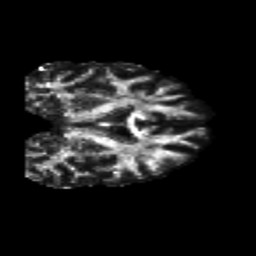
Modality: FA
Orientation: coronal
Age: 27
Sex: male
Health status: healthy
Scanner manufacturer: siemens
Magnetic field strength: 3 T
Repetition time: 10.8 s
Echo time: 0.082 s